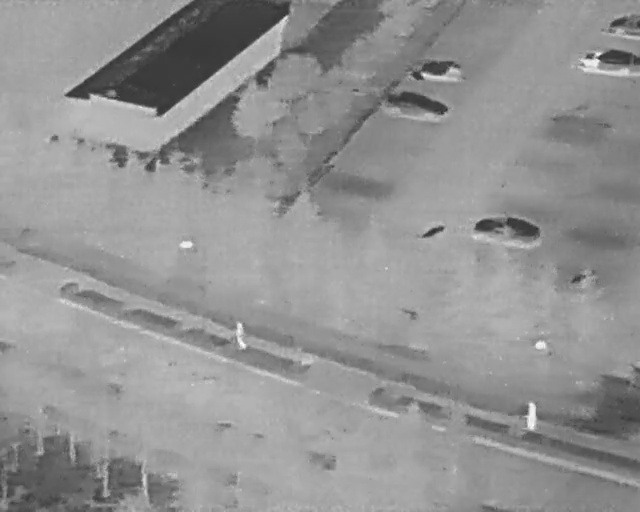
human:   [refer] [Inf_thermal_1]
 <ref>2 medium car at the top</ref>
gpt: <box>[[62, 13, 67, 27, 11], [66, 7, 70, 19, 8]]</box>

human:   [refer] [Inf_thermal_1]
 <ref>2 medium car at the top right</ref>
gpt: <box>[[92, 6, 97, 18, 2], [94, 1, 99, 8, 2]]</box>